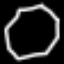
Label: octagon